Brain MRI, t1w sequence, axial 2D slice.
Patient: age 32, sex F, weight 95 kg, height 1.95 m
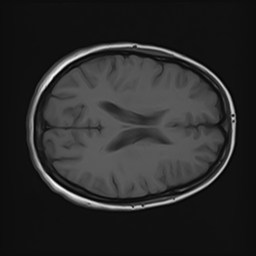